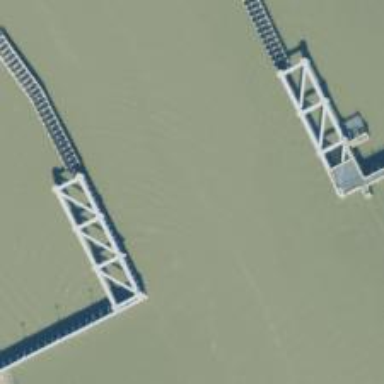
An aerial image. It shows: Lock gate along waterway.